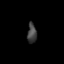
Tissue: lung
Cell type: Fibroblasts
Senescence score: 0.643
Nuclear area (px): 178
Mean DAPI intensity: 65.416